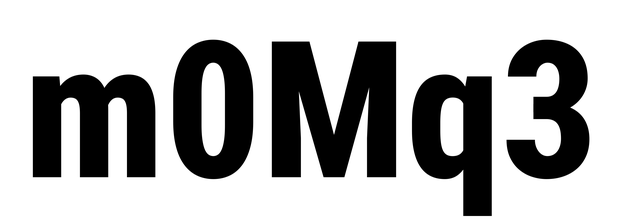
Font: Roboto_Condensed_ExtraBold